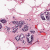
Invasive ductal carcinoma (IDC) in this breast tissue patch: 0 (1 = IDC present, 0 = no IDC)